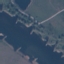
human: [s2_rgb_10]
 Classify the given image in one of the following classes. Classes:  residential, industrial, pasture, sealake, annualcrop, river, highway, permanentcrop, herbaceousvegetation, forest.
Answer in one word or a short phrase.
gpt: River